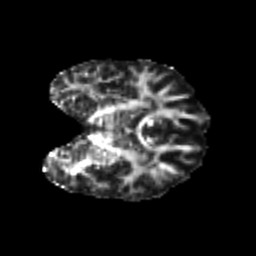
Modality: FA
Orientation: coronal
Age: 21
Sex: female
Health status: healthy
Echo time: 0.074 s